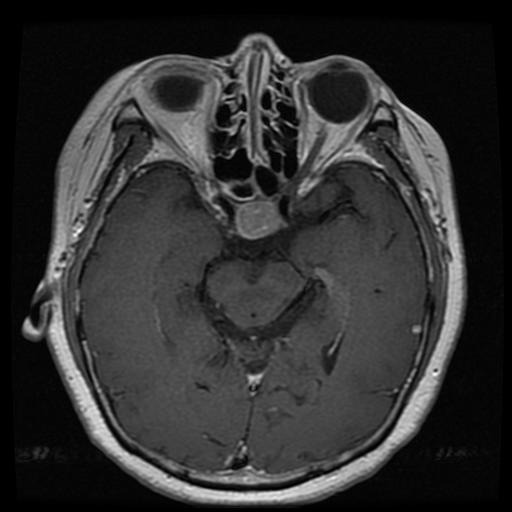
Label: pituitary